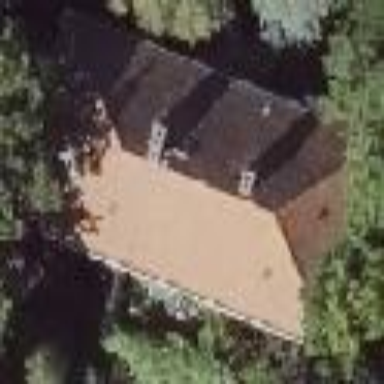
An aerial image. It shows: House with hipped roof.